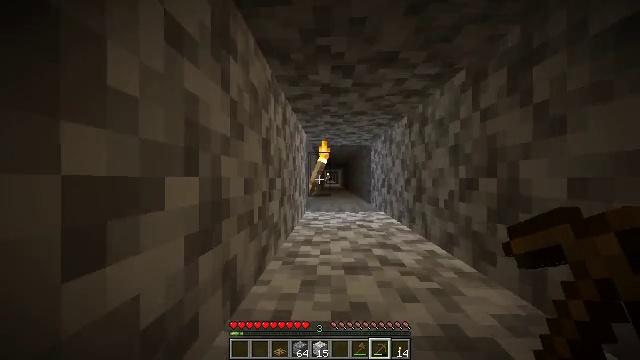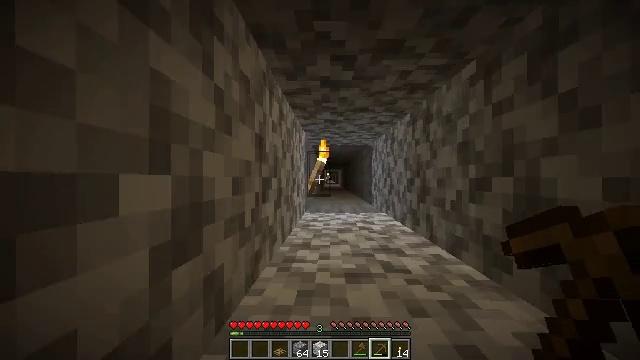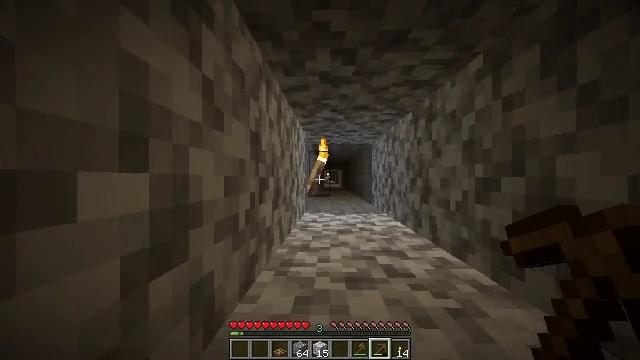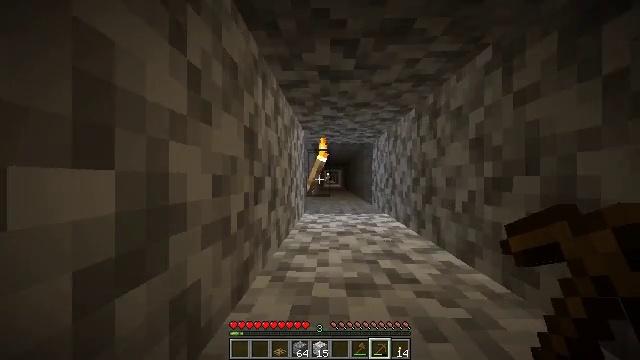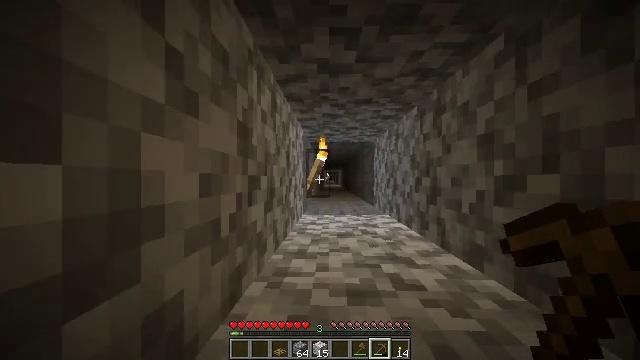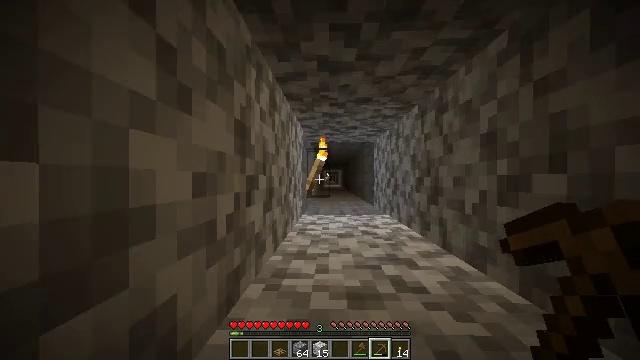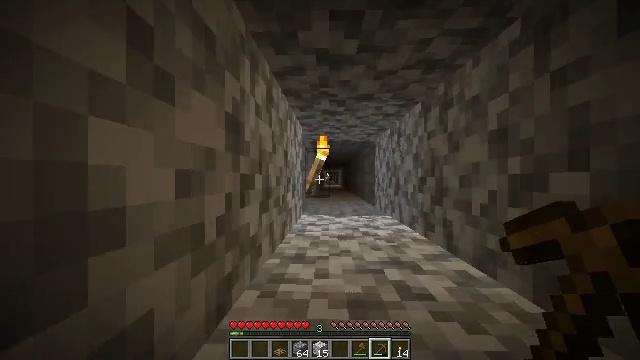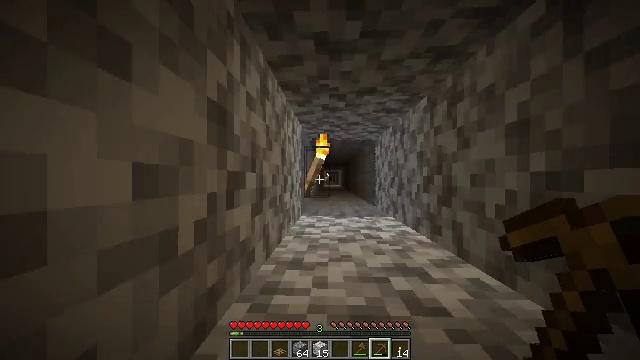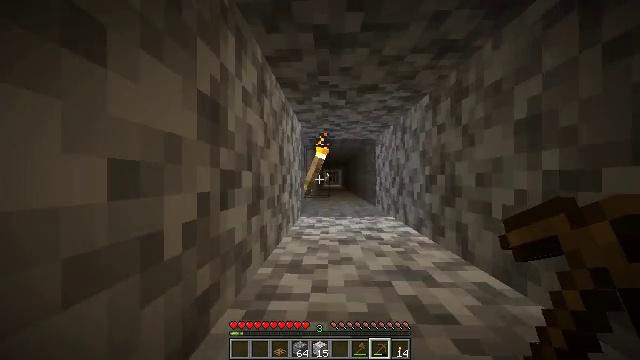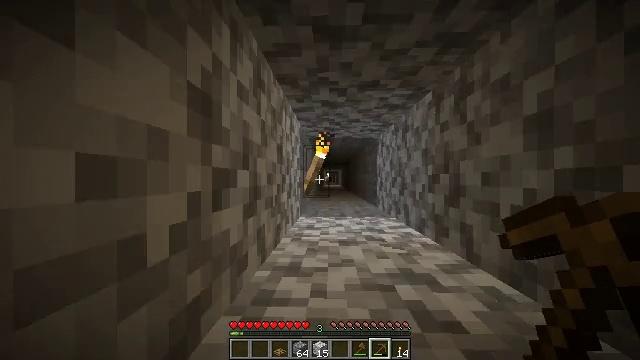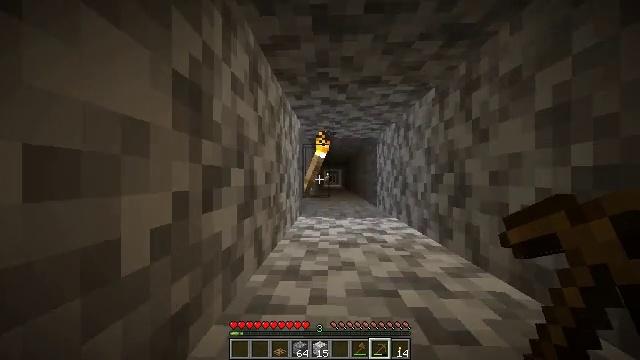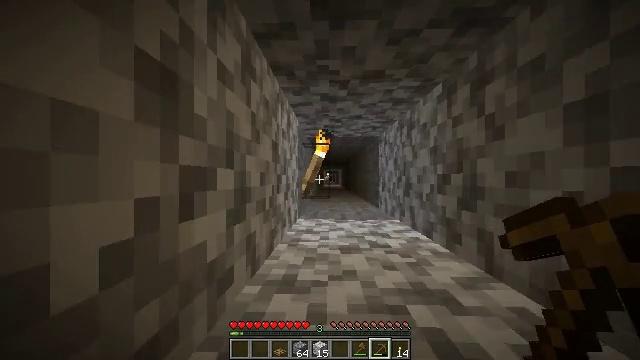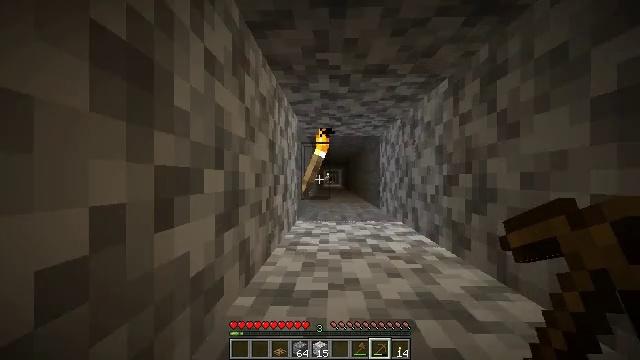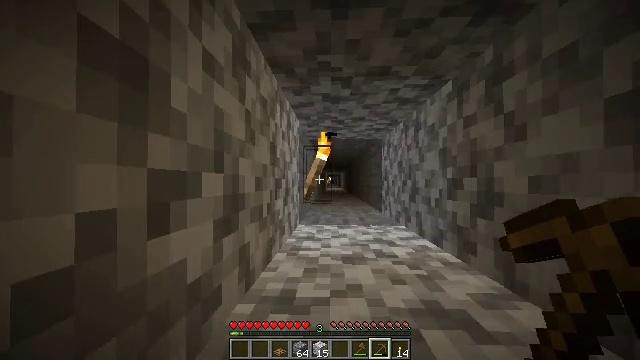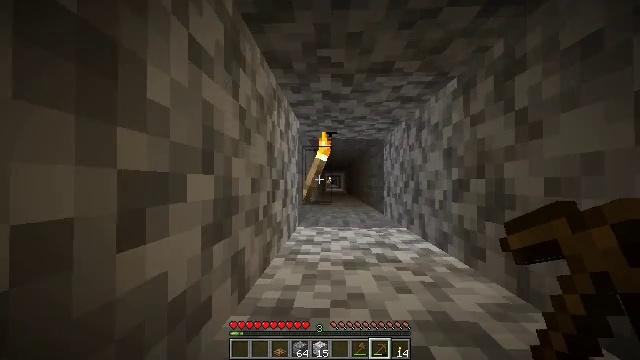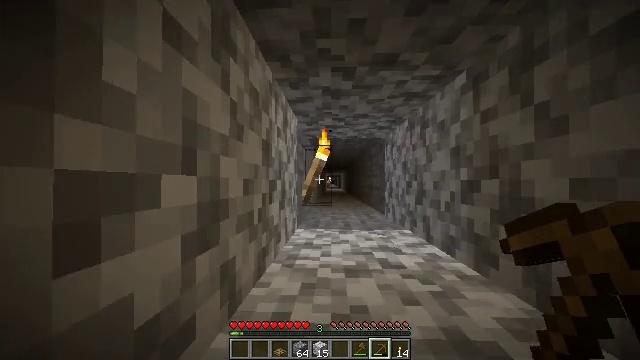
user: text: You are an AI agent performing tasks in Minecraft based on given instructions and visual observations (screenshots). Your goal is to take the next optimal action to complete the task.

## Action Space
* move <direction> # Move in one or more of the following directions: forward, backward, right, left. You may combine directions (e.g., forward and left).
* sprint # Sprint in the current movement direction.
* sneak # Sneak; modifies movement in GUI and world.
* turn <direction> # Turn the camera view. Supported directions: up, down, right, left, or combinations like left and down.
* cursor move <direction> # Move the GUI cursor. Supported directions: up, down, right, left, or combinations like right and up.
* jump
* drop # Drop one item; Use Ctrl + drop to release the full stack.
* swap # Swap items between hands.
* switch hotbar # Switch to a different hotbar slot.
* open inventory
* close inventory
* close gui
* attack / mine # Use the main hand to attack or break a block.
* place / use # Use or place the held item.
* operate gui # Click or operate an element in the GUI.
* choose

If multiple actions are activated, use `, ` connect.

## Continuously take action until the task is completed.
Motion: motion action
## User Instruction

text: Mine the wall torch to remove it.
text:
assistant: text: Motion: move forward
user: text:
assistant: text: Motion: move forward
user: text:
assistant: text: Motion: move forward
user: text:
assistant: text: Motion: move forward
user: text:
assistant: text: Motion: move forward
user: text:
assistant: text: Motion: move forward
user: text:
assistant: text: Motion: move forward
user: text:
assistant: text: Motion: move forward
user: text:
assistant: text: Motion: move forward
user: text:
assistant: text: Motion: move forward
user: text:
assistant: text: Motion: move forward
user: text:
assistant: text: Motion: move forward
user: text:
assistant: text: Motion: move forward
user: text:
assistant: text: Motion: move forward
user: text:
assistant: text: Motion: move forward
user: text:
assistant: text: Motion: move forward
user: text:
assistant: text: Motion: move forward
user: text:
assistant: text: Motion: move forward
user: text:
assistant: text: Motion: move forward
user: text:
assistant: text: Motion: move forward
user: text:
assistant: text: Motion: move forward
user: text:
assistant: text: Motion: move forward
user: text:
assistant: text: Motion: move forward
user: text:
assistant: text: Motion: move forward
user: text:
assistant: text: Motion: move forward
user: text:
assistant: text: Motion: move forward
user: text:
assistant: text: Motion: move forward
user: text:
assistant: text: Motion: move forward
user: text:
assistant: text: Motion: move forward
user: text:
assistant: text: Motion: move forward